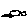
Label: car